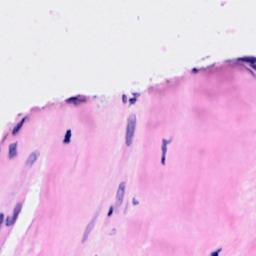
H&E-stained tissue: Breast